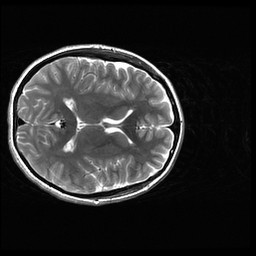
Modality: T2w
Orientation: axial
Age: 28
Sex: female
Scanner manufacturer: ge
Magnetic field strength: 3 T
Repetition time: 5.33 s
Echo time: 0.103 s